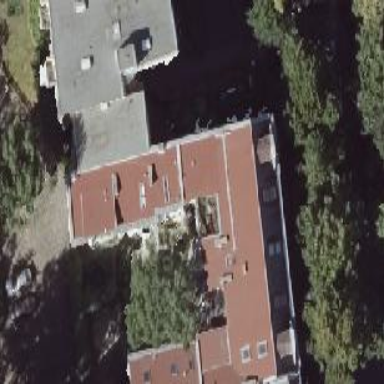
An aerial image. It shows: Building with apartments featuring unique double saltbox roof shape.